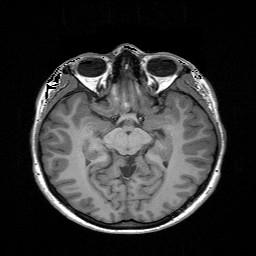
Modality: T1w
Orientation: coronal